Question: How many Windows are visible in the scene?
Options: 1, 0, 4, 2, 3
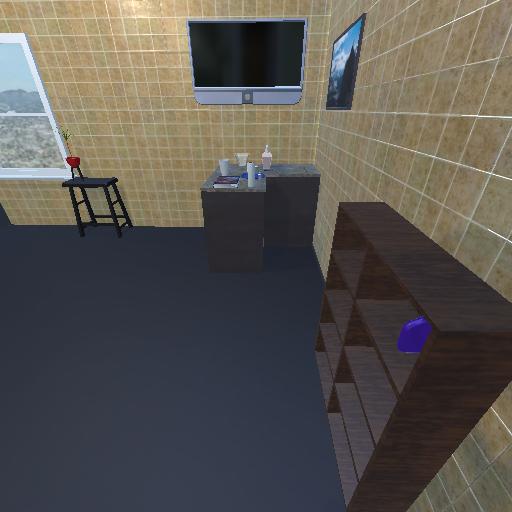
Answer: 1